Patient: sex M, age 69
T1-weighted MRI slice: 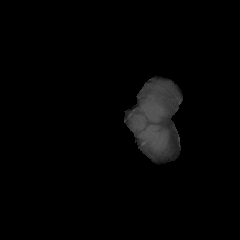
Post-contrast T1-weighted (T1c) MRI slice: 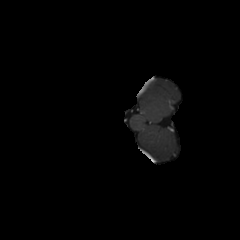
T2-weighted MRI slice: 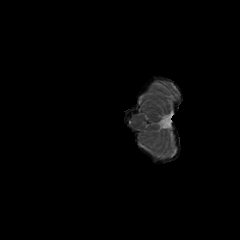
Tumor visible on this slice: no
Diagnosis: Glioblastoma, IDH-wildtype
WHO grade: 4